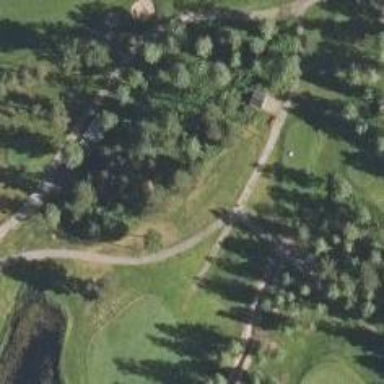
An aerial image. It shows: Pathway for golfing.